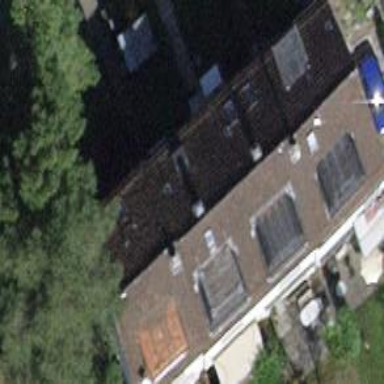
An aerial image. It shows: Terrace-style building with gabled roof.